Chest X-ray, AP view. Patient: 37 years old, sex M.
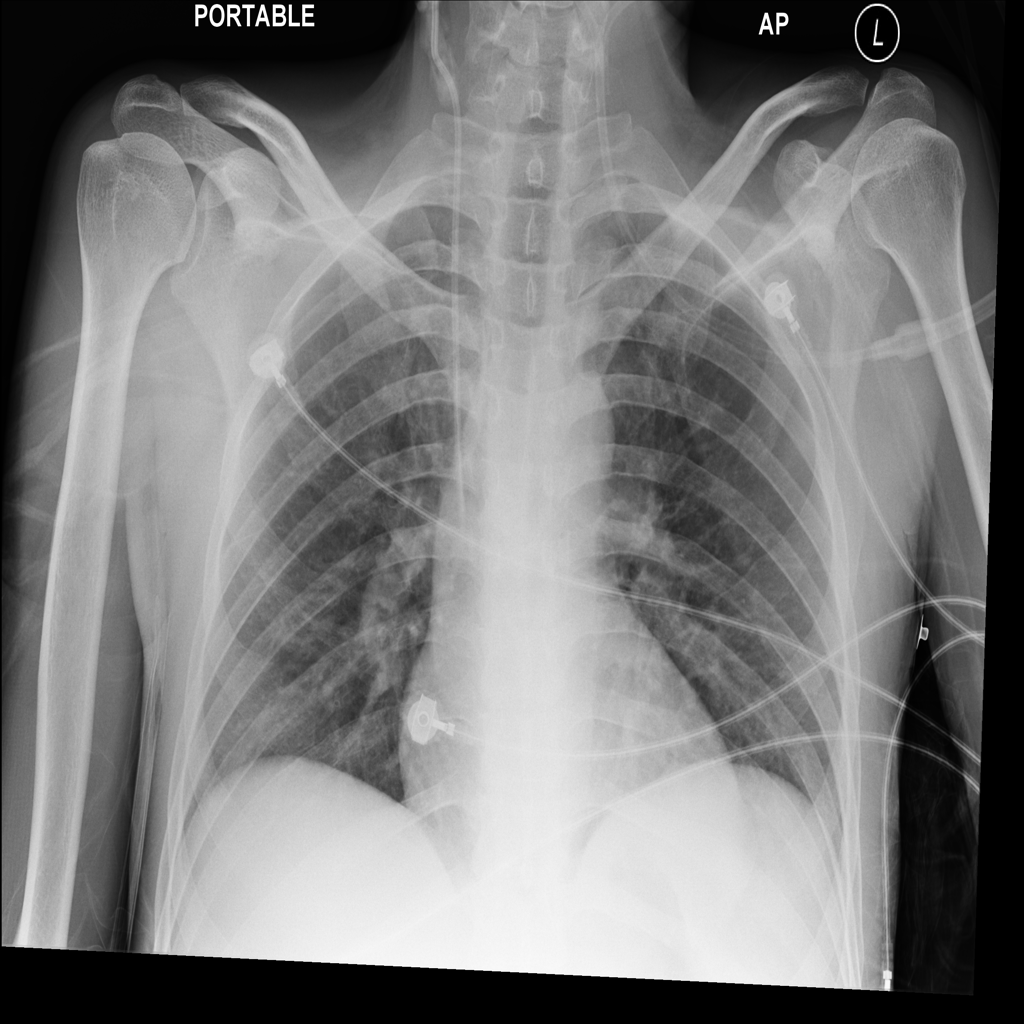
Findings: No Finding